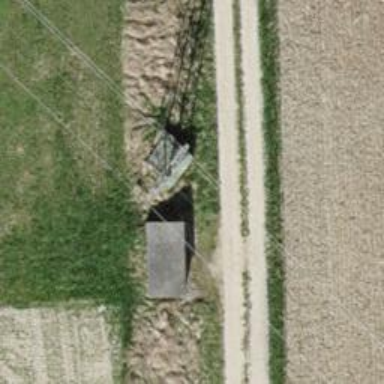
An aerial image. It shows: Three power lines with cables.